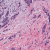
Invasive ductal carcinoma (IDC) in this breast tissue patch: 1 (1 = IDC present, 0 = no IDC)